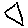
Label: triangle